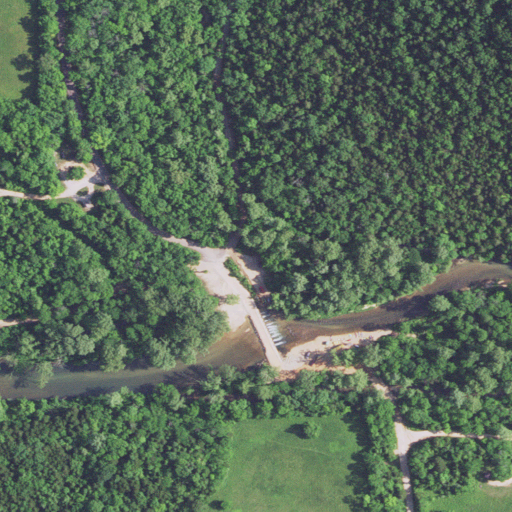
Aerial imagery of valley in Missouri named White Oak Hollow containing deciduous forest, mixed forest, open development, pasture, low intensity development, evergreen forest, and medium intensity development